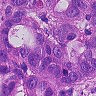
Metastatic tissue present: yes